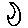
Label: moon